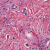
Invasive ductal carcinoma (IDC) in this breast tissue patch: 1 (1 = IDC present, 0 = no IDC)